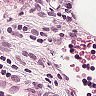
Metastatic tissue present: no